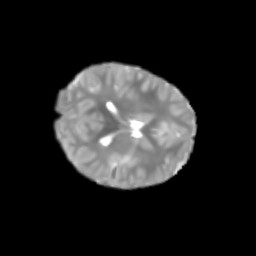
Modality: T2w
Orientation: axial
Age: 6
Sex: male
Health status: healthy